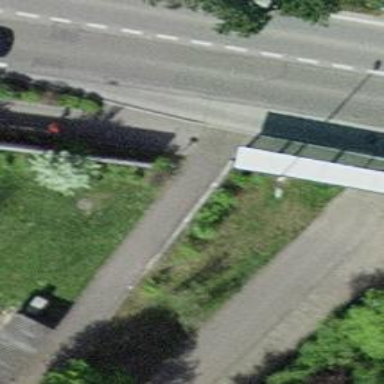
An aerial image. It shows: Platform with asphalt surface and shelter. It is designed for public transport.